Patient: sex M, age 31
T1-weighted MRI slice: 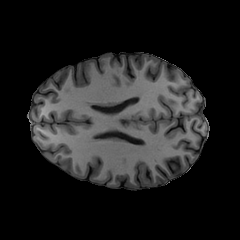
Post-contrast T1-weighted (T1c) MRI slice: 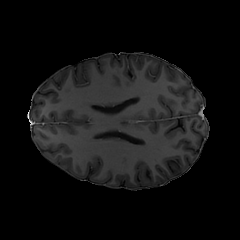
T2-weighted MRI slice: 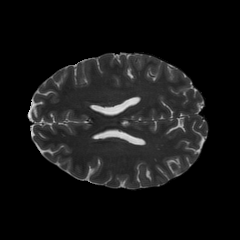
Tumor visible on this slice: no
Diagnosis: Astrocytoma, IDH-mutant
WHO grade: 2